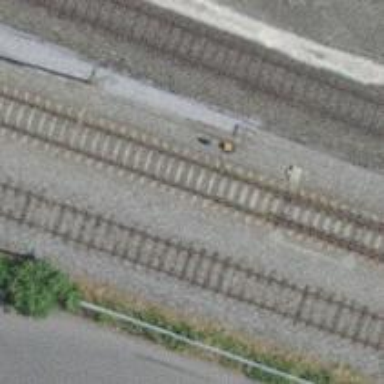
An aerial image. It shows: Railway switch.